Question: I want to be able to run
'''
env 'WINEPREFIX="/home/$(whoami)/.callix-wine" WINEARCH="win32" wine "wineboot"'
'''
without having the little window pop up (turn the GUI off):

Is there some sort of argument that I can pass or some sort of variable to use in order to do this? Also, will this argument or variable work with all bash commands?
I want this window to be off in order to install wine with no fuss in a makefile. Also, I did look up everything I could think of to do this, but I don't know where to start or if it is even possible. Thank you.
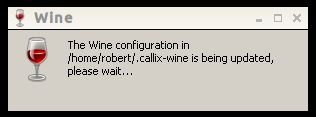
Answer: I have a file called 'wine-setup.sh':
'''
#!/bin/bash
# Make a new WINEPREFIX in the user's home directory entitled ".wine"
env 'WINEPREFIX="/home/$(whoami)/.wine" WINEARCH="win32" wine "wineboot"'
'''
Run the file with 'xvfb-run ./wine-setup.sh'... and no window appears!